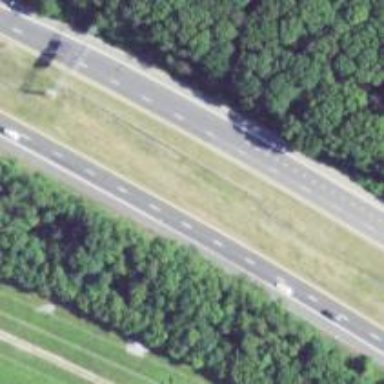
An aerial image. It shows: Asphalt trunk highway classified as expressway.